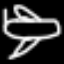
Label: airplane